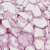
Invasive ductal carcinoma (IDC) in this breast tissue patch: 0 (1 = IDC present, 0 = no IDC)